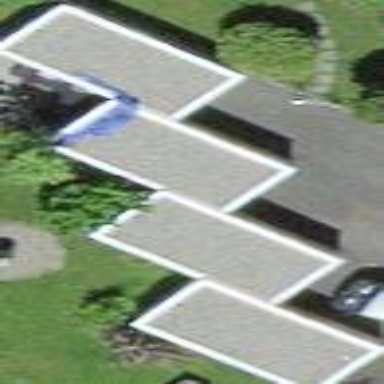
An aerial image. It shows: Group of garages.